Field crop: tomato
Growth stage: 1
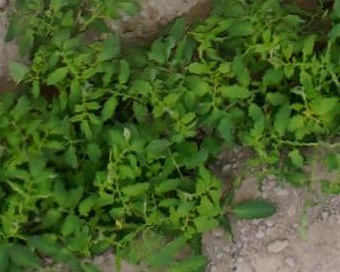
Species: tomato